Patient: sex M, age 48
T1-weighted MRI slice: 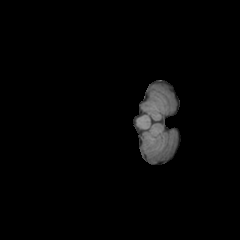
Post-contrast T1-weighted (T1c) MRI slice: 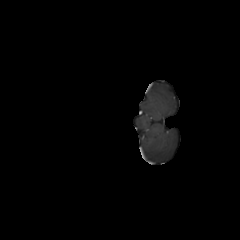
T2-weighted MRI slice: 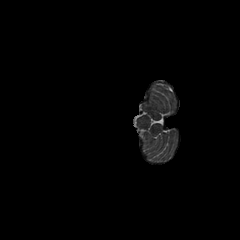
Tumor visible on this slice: no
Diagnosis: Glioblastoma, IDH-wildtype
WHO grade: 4